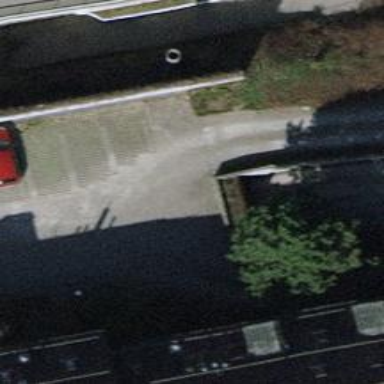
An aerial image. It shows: Parking entrance.